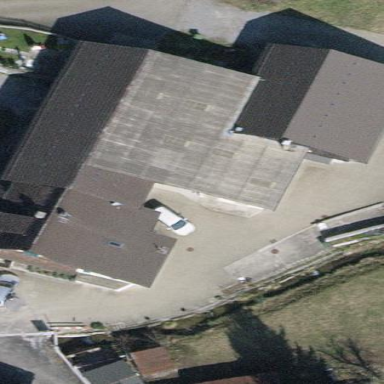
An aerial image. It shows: Terrace building.